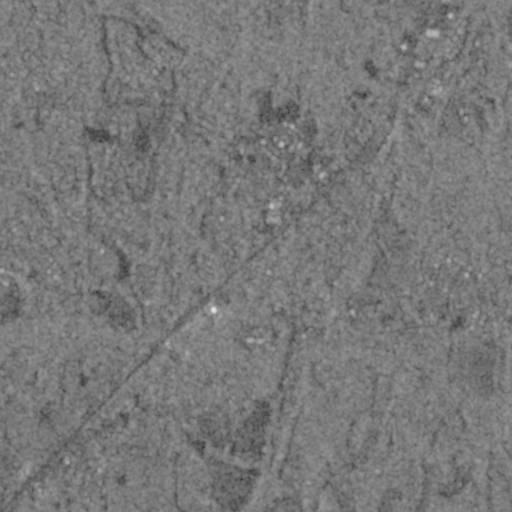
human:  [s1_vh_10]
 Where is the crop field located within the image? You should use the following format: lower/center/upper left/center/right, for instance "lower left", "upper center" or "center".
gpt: The crop field is located in the lower left of the image.
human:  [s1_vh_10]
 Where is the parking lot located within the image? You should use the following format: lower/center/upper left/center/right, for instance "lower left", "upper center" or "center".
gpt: The parking lot is located in the upper left of the image.
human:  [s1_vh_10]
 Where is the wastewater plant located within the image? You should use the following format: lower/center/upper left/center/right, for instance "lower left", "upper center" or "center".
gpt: The wastewater plant is located in the lower center of the image.
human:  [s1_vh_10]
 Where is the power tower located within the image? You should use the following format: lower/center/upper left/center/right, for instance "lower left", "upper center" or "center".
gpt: There is no power tower in the image.

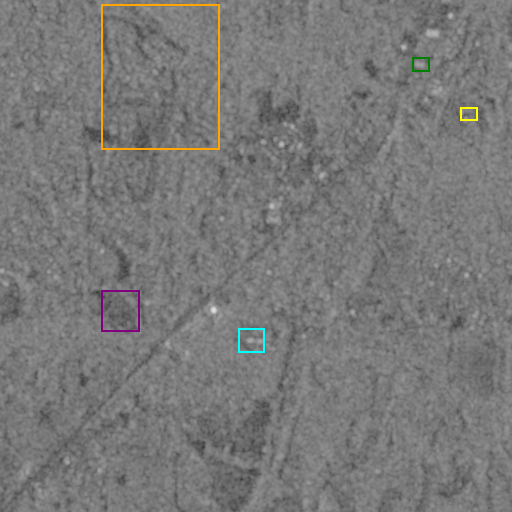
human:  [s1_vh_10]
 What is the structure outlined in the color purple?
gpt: The structure outlined in purple is a crop field.
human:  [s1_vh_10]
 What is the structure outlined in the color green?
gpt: The structure outlined in green is a gas station.
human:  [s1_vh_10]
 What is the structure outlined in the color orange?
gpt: The structure outlined in orange is a park.
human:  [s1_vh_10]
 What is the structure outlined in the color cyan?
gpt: The structure outlined in cyan is a wastewater plant.
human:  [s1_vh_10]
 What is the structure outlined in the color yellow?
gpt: The structure outlined in yellow is a building.
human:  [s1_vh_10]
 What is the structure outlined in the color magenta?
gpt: There is no magenta outline.